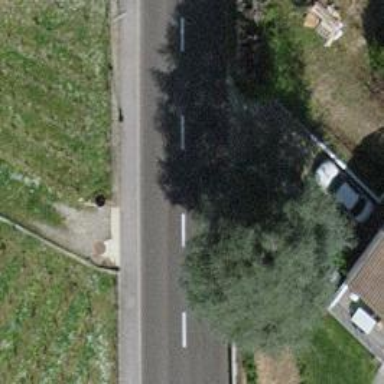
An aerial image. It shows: Tertiary road with asphalt surface.